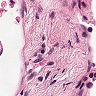
Metastatic tissue present: no